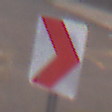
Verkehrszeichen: RichtungstafelnInKurvenKleinLinks
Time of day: MorningAfternoon
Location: Outdoor (Urban)
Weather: Overcast
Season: NotSpecified
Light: Natural